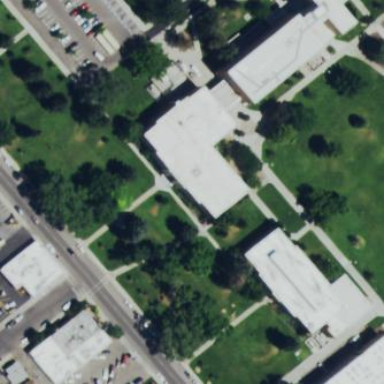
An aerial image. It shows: College building.